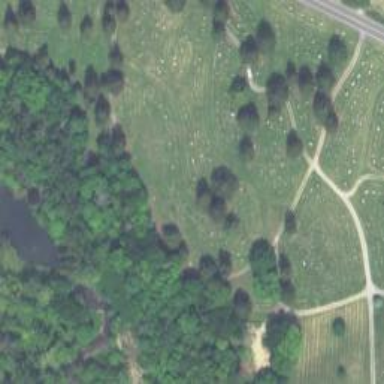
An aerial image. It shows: Cemetery.